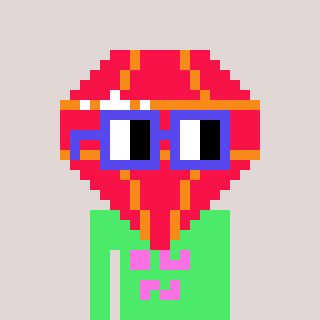
a pixel art character with square blue glasses, a red diamond-shaped head and a teal-colored body on a warm background